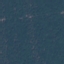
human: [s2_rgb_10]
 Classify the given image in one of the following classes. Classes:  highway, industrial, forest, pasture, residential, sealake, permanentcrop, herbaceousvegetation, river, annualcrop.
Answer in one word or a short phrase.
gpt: Forest